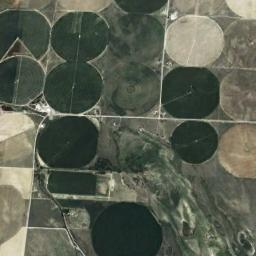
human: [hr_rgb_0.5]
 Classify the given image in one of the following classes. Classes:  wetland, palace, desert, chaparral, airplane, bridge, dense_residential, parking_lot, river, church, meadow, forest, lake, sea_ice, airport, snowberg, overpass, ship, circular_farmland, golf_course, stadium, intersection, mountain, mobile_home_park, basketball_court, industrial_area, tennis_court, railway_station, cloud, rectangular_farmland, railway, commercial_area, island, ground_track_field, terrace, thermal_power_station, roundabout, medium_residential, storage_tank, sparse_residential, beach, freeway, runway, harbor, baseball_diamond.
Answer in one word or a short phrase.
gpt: circular_farmland